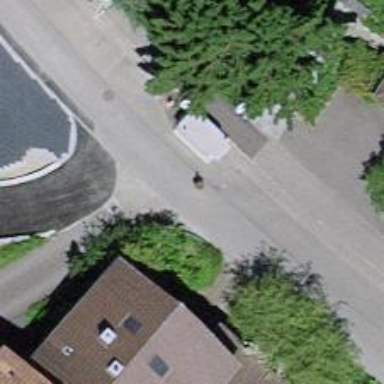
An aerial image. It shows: Residential road with asphalt surface. There is sidewalk on the left side.